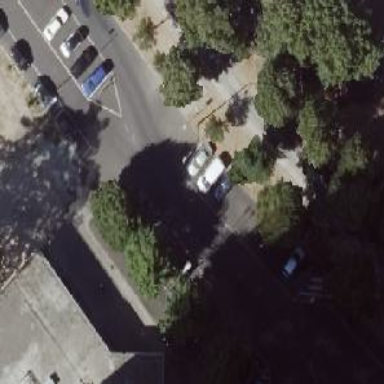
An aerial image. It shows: Residential road with asphalt surface and separate parking spaces on both sides.